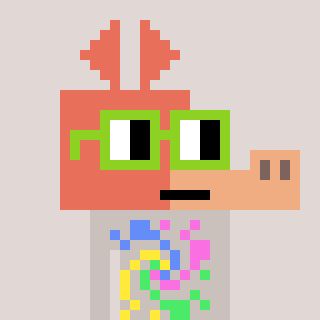
a pixel art character with square light green glasses, a aardvark-shaped head and a foggrey-colored body on a warm background